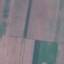
Land use / land cover: AnnualCrop